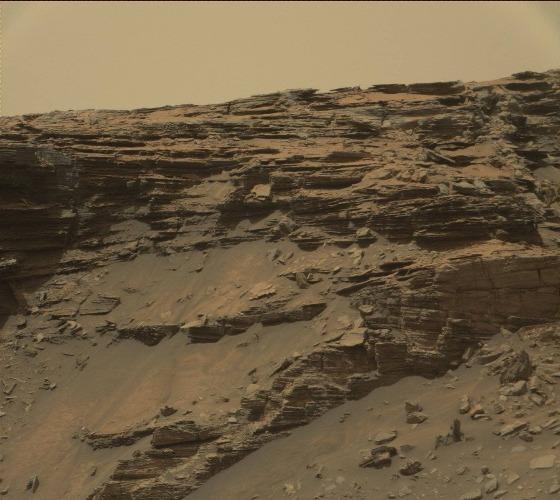
Terrain classes present: Bedrock, Gravel / Sand / Soil, Rock, Shadow, Sky / Distant Mountains